Current action and preconditions to check: trajectory_clear

Your task: For each precondition in the list above, predict whether it will hold at this action.

Consider the current scene as observed from the mobile robot's camera, and analyze the predicted future states of all dynamic agents (e.g., people, animals, vehicles, or any moving entities) within the NEXT SECOND.

IMPORTANT: Only answer "very likely" if you are absolutely certain—based on strong, clear evidence—that a dynamic agent will violate the precondition in the predicted future state. Do NOT answer "very likely" for unlikely, ambiguous, or low-probability risks.

Ask yourself for each precondition: Is there a high probability, with clear and convincing evidence, that the predicted future states of any dynamic agent will interfere with the predicted future state of the currently executing action within the NEXT SECOND, causing that precondition to fail?

Assess the risk level based on these predictions. Use "likely" or "very likely" if motions create a clear risk of interference.

Use "neutral" or "improbable" if agents are nearby but their predicted paths are clearly diverging or non-conflicting.

Failure Risk Categories: "very improbable", "improbable", "neutral", "likely", "very likely"

Answer Format: Output ONLY the probability_of_failure value from these categories: "very improbable", "improbable", "neutral", "likely", "very likely"

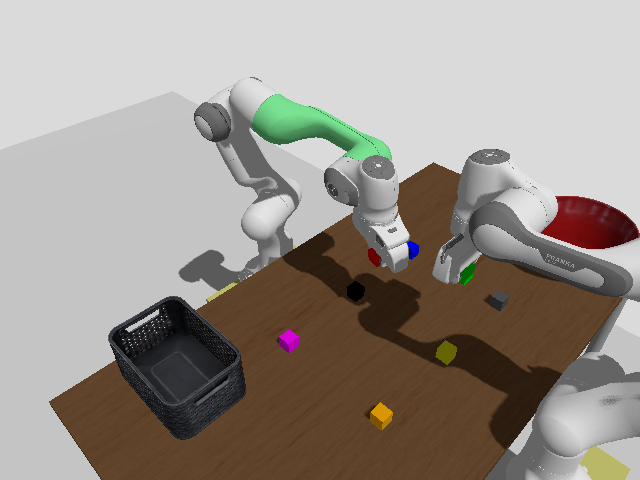

Answer: neutral